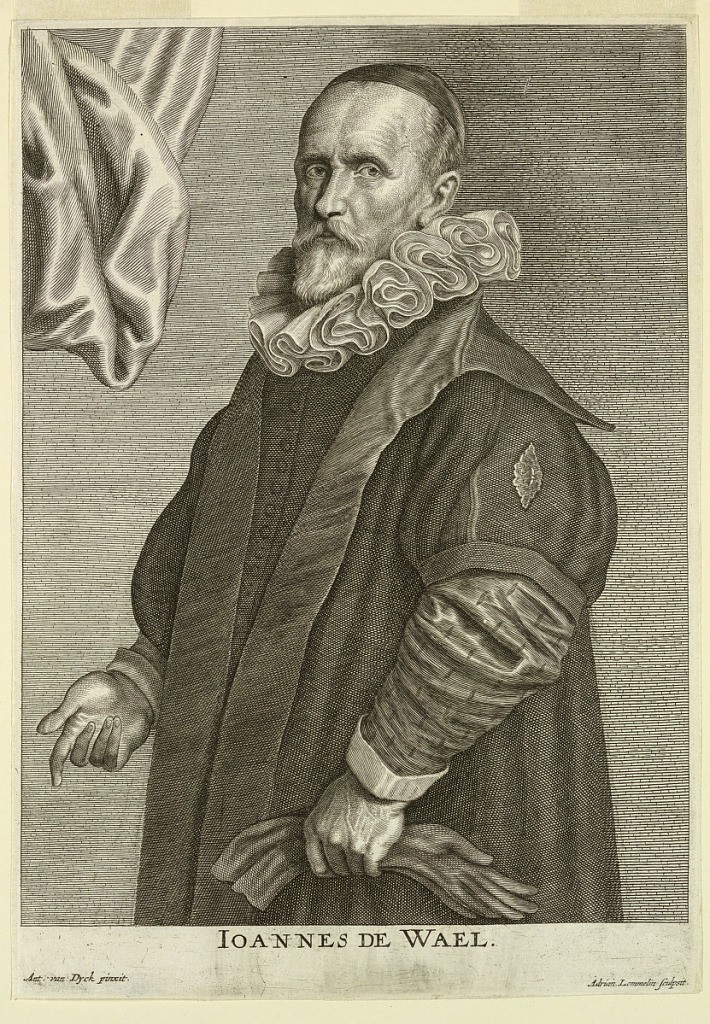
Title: Portrait of Jan de Wael, from the Icones Principum Virorum
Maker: Adrien Lommelin
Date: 1660-1670
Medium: Etching on paper in black ink
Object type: Print
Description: Knee-length portrait of a standing old man in three-quarter view turned to left. He wears a skull-cap and a short-sleeved coat over a suit with a white pleated collar. He points to something with his right hand; in his left hand a pair of long gloves.